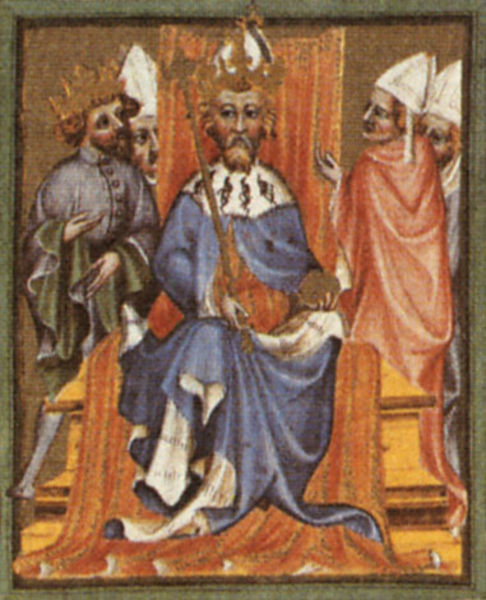
Titel: Die Goldene Bulle
Institution: Wien, Österreichische Nationalbibliothek
Schlagwörter: blau, hand, mann, umhang, weiß, gelb, grün, hüte, nase, orange, rot, alt, bart, arme, hermelin, kragen, pelz, samt, gewand, gold, sitzend, gotik, krone, seide, apfel, bischof, könig, papst, thron, kugel, kardinal, mittelalter, mitra, könige, geistlich, heilig, harlekin, insignien, zepter, szepter, kronen, berater, rat, reichsapfel, fürsten, bischoff, weltlich, unschaf, tiarta, aldrei könige aus dem morgenland, mttelatlter